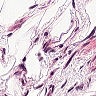
Metastatic tissue present: no